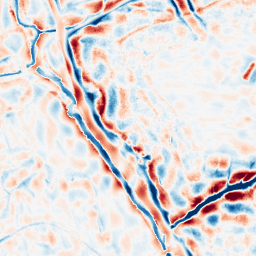
Category: wavelet
Decomposition family: wavelet_dwt
Decomposition parameters: wavelet: db8
level: 4
Upsampling method: bspline
Upsampling parameters: scale: 2
Upsampling scale: 2